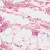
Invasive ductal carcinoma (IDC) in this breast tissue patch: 0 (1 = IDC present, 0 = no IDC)